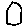
Label: hexagon